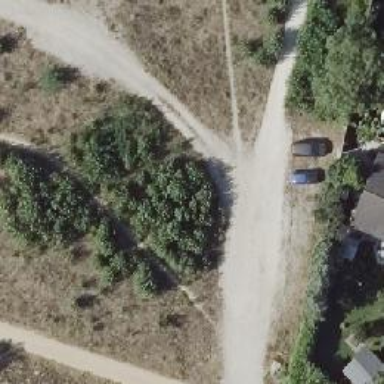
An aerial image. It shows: Dirt path.